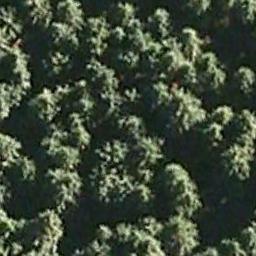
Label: forest